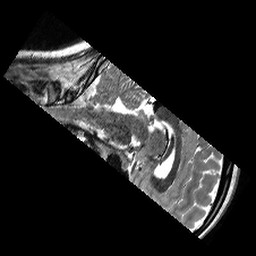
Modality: T2w
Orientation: sagittal
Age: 29
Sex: female
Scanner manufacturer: siemens
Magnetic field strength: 3 T
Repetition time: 6.1 s
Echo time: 0.104 s